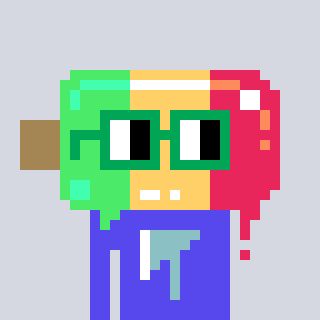
a pixel art character with square green glasses, a icepop-shaped head and a computerblue-colored body on a cool background